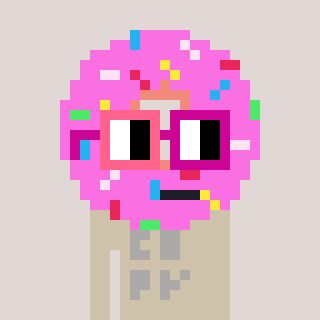
a pixel art character with square pink and red glasses, a doughnut-shaped head and a bege-colored body on a warm background